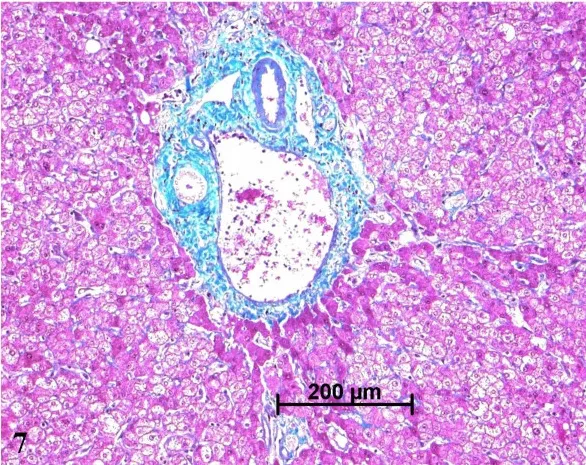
Normal portal tract in the nodule. H&E staining.
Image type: pathology (h&e)